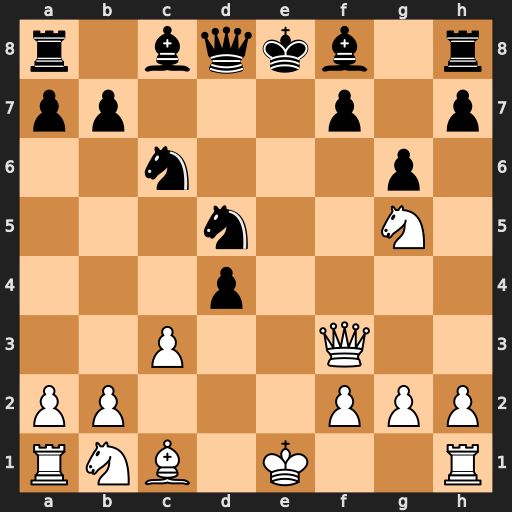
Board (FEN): r1bqkb1r/pp3p1p/2n3p1/3n2N1/3p4/2P2Q2/PP3PPP/RNB1K2R
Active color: w
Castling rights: KQkq
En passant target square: -
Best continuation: Qxf7#